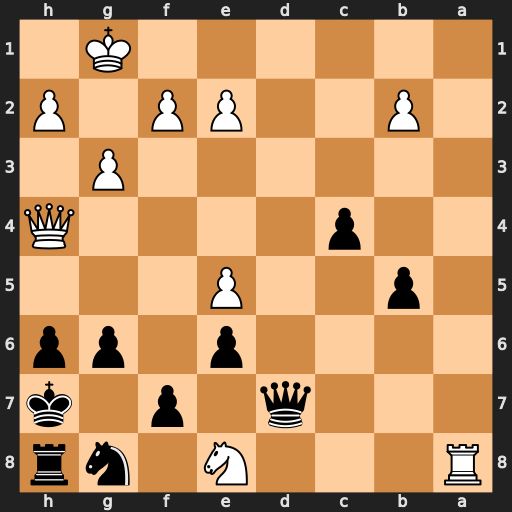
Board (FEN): R3N1nr/3q1p1k/4p1pp/1p2P3/2p4Q/6P1/1P2PP1P/6K1
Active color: b
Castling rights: -
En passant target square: -
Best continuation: Qd1+ Kg2 Qd5+ f3 Qxa8